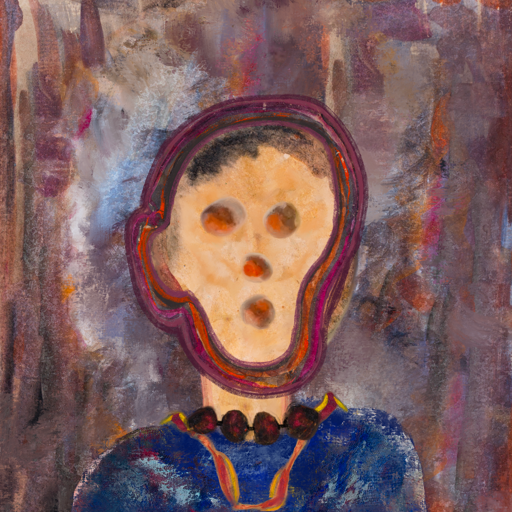
Background: Hypocrite, Head And Neck Front: Childish, Face Front: Rupkatha, Bust: Irani, Hair Front: Hypocrite, Head Accessory: Blank, Second Necklace: Gypsy_Mother_1, Necklace: Mosgoul, Baby: Blank